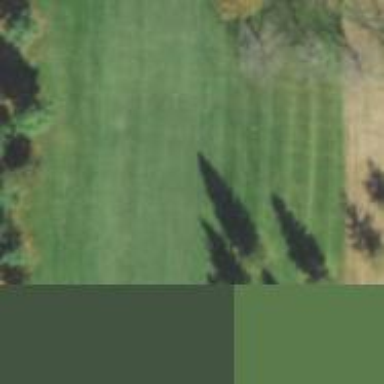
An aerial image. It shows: View of golf hole.